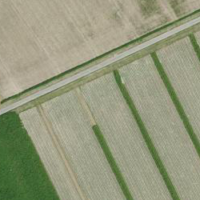
EUNIS habitat code: 52
Species observed at this site:
Fagopyrum esculentum